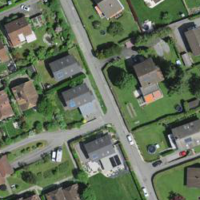
EUNIS habitat code: 55
Species observed at this site:
Fraxinus excelsior